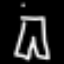
Label: pants